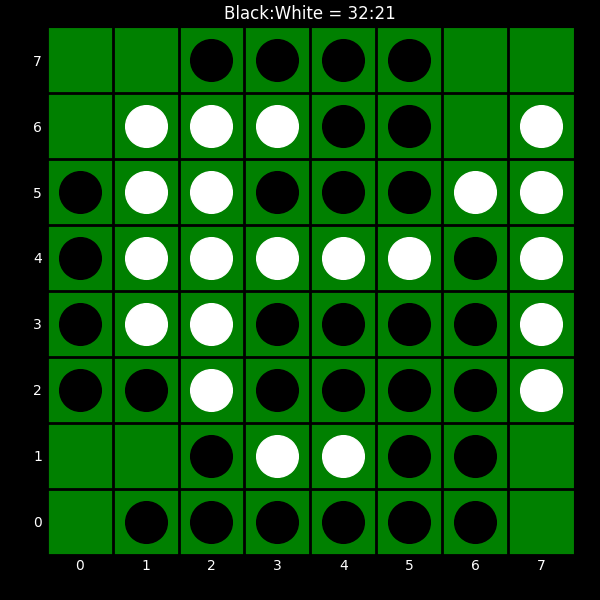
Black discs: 32
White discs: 21